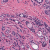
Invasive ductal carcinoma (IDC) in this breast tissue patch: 1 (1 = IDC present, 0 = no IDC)